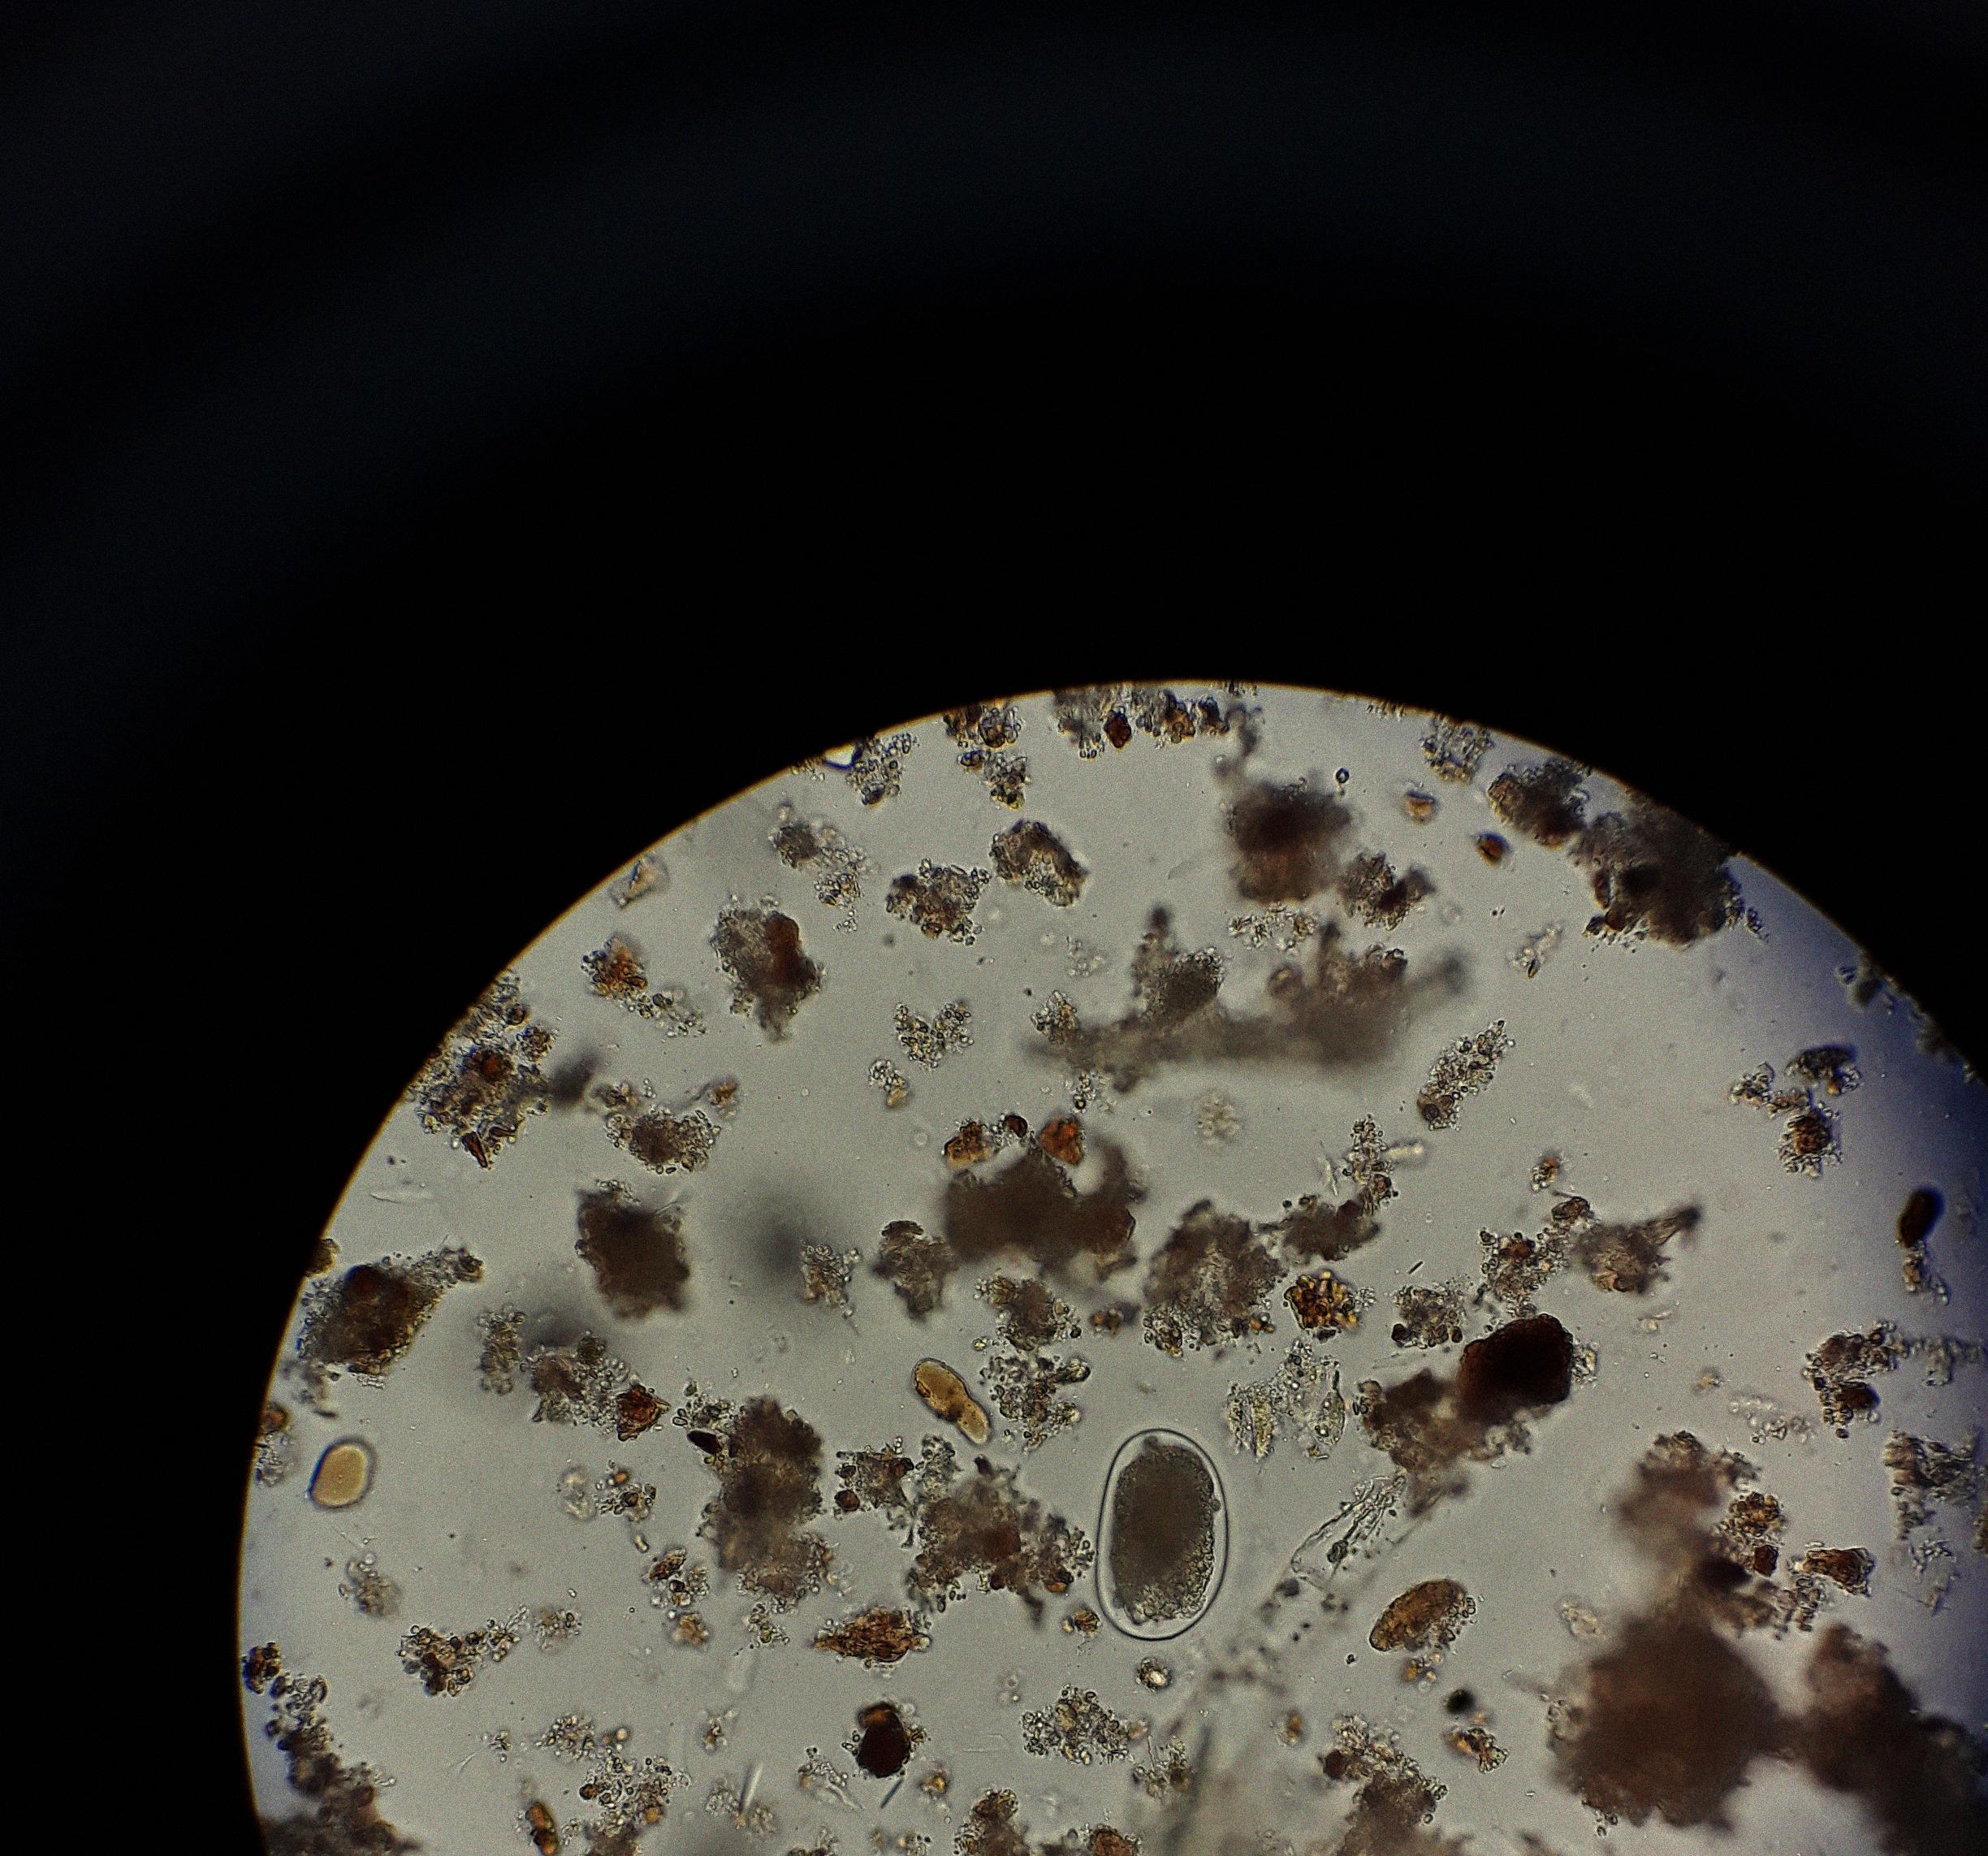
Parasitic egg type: Hookworm egg